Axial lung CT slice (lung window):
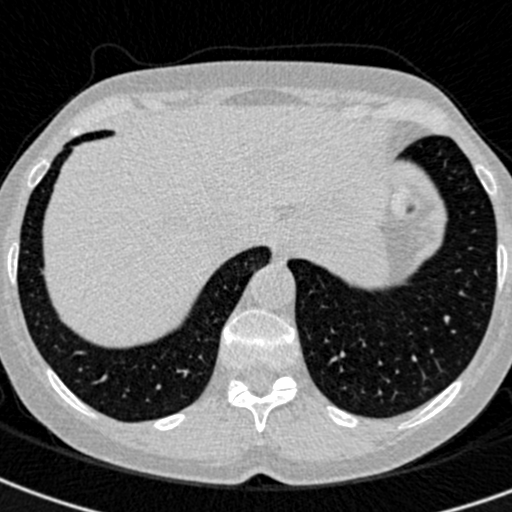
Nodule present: no